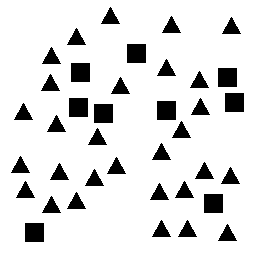
Squares: 9
Triangles: 29
Stars: 0
Total shapes: 38